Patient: sex F, age 46
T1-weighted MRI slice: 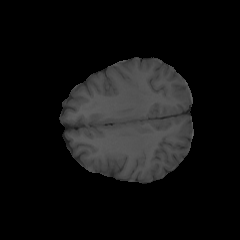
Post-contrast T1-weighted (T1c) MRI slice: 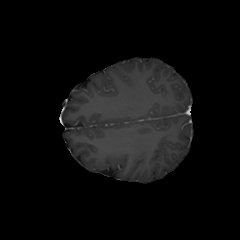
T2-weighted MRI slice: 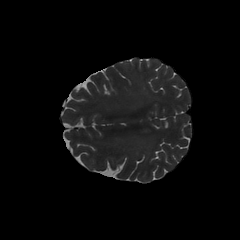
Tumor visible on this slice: no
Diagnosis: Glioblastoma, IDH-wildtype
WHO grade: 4